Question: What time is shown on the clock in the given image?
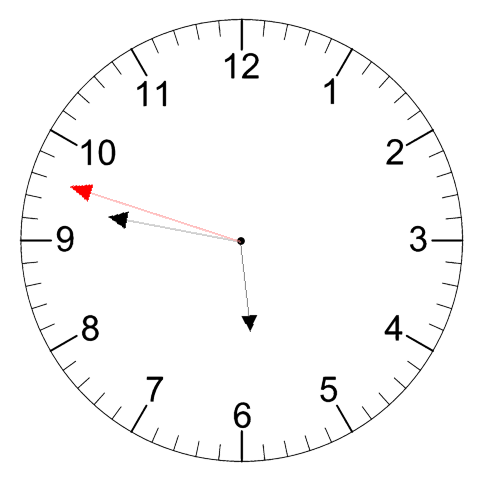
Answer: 05:46:48